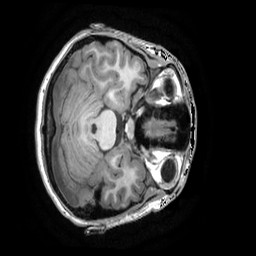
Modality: T1w
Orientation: axial
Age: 20
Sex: female
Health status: healthy
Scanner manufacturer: ge